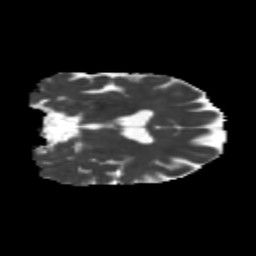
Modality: MD
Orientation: coronal
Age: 43
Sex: female
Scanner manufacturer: siemens
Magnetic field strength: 3 T
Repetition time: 1.8 s
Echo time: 0.07 s